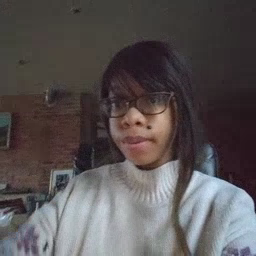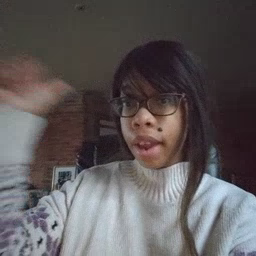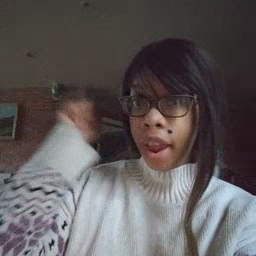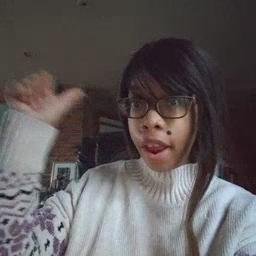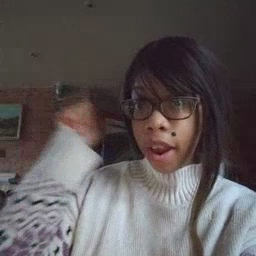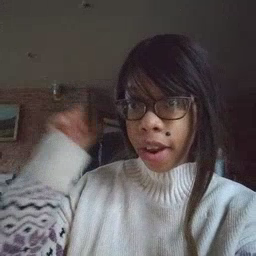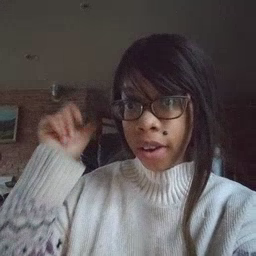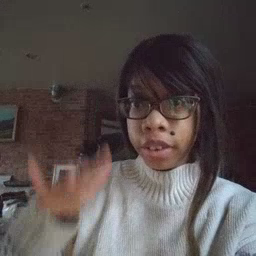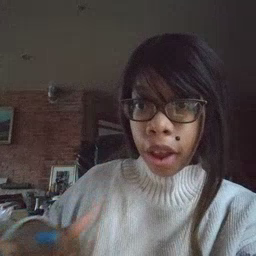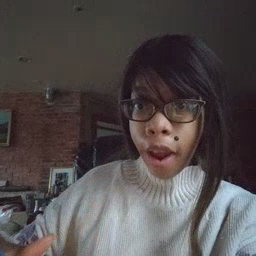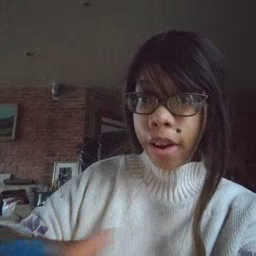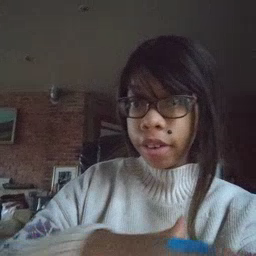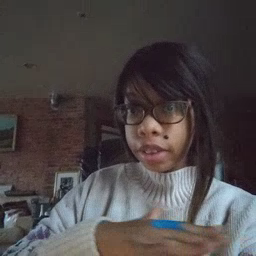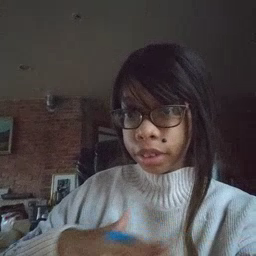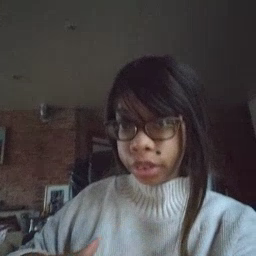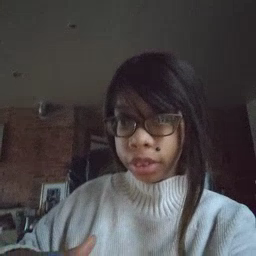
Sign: backyard